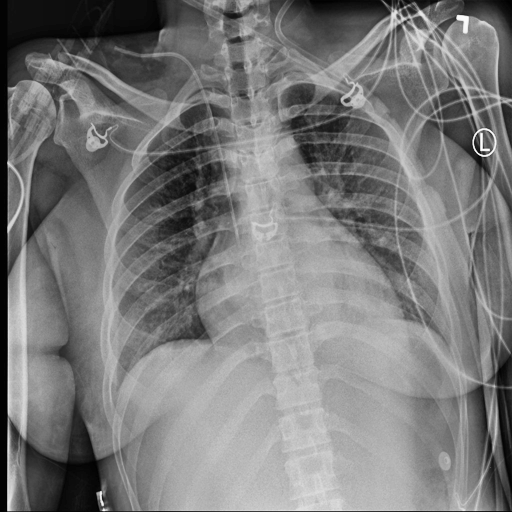
Finding: NORMAL